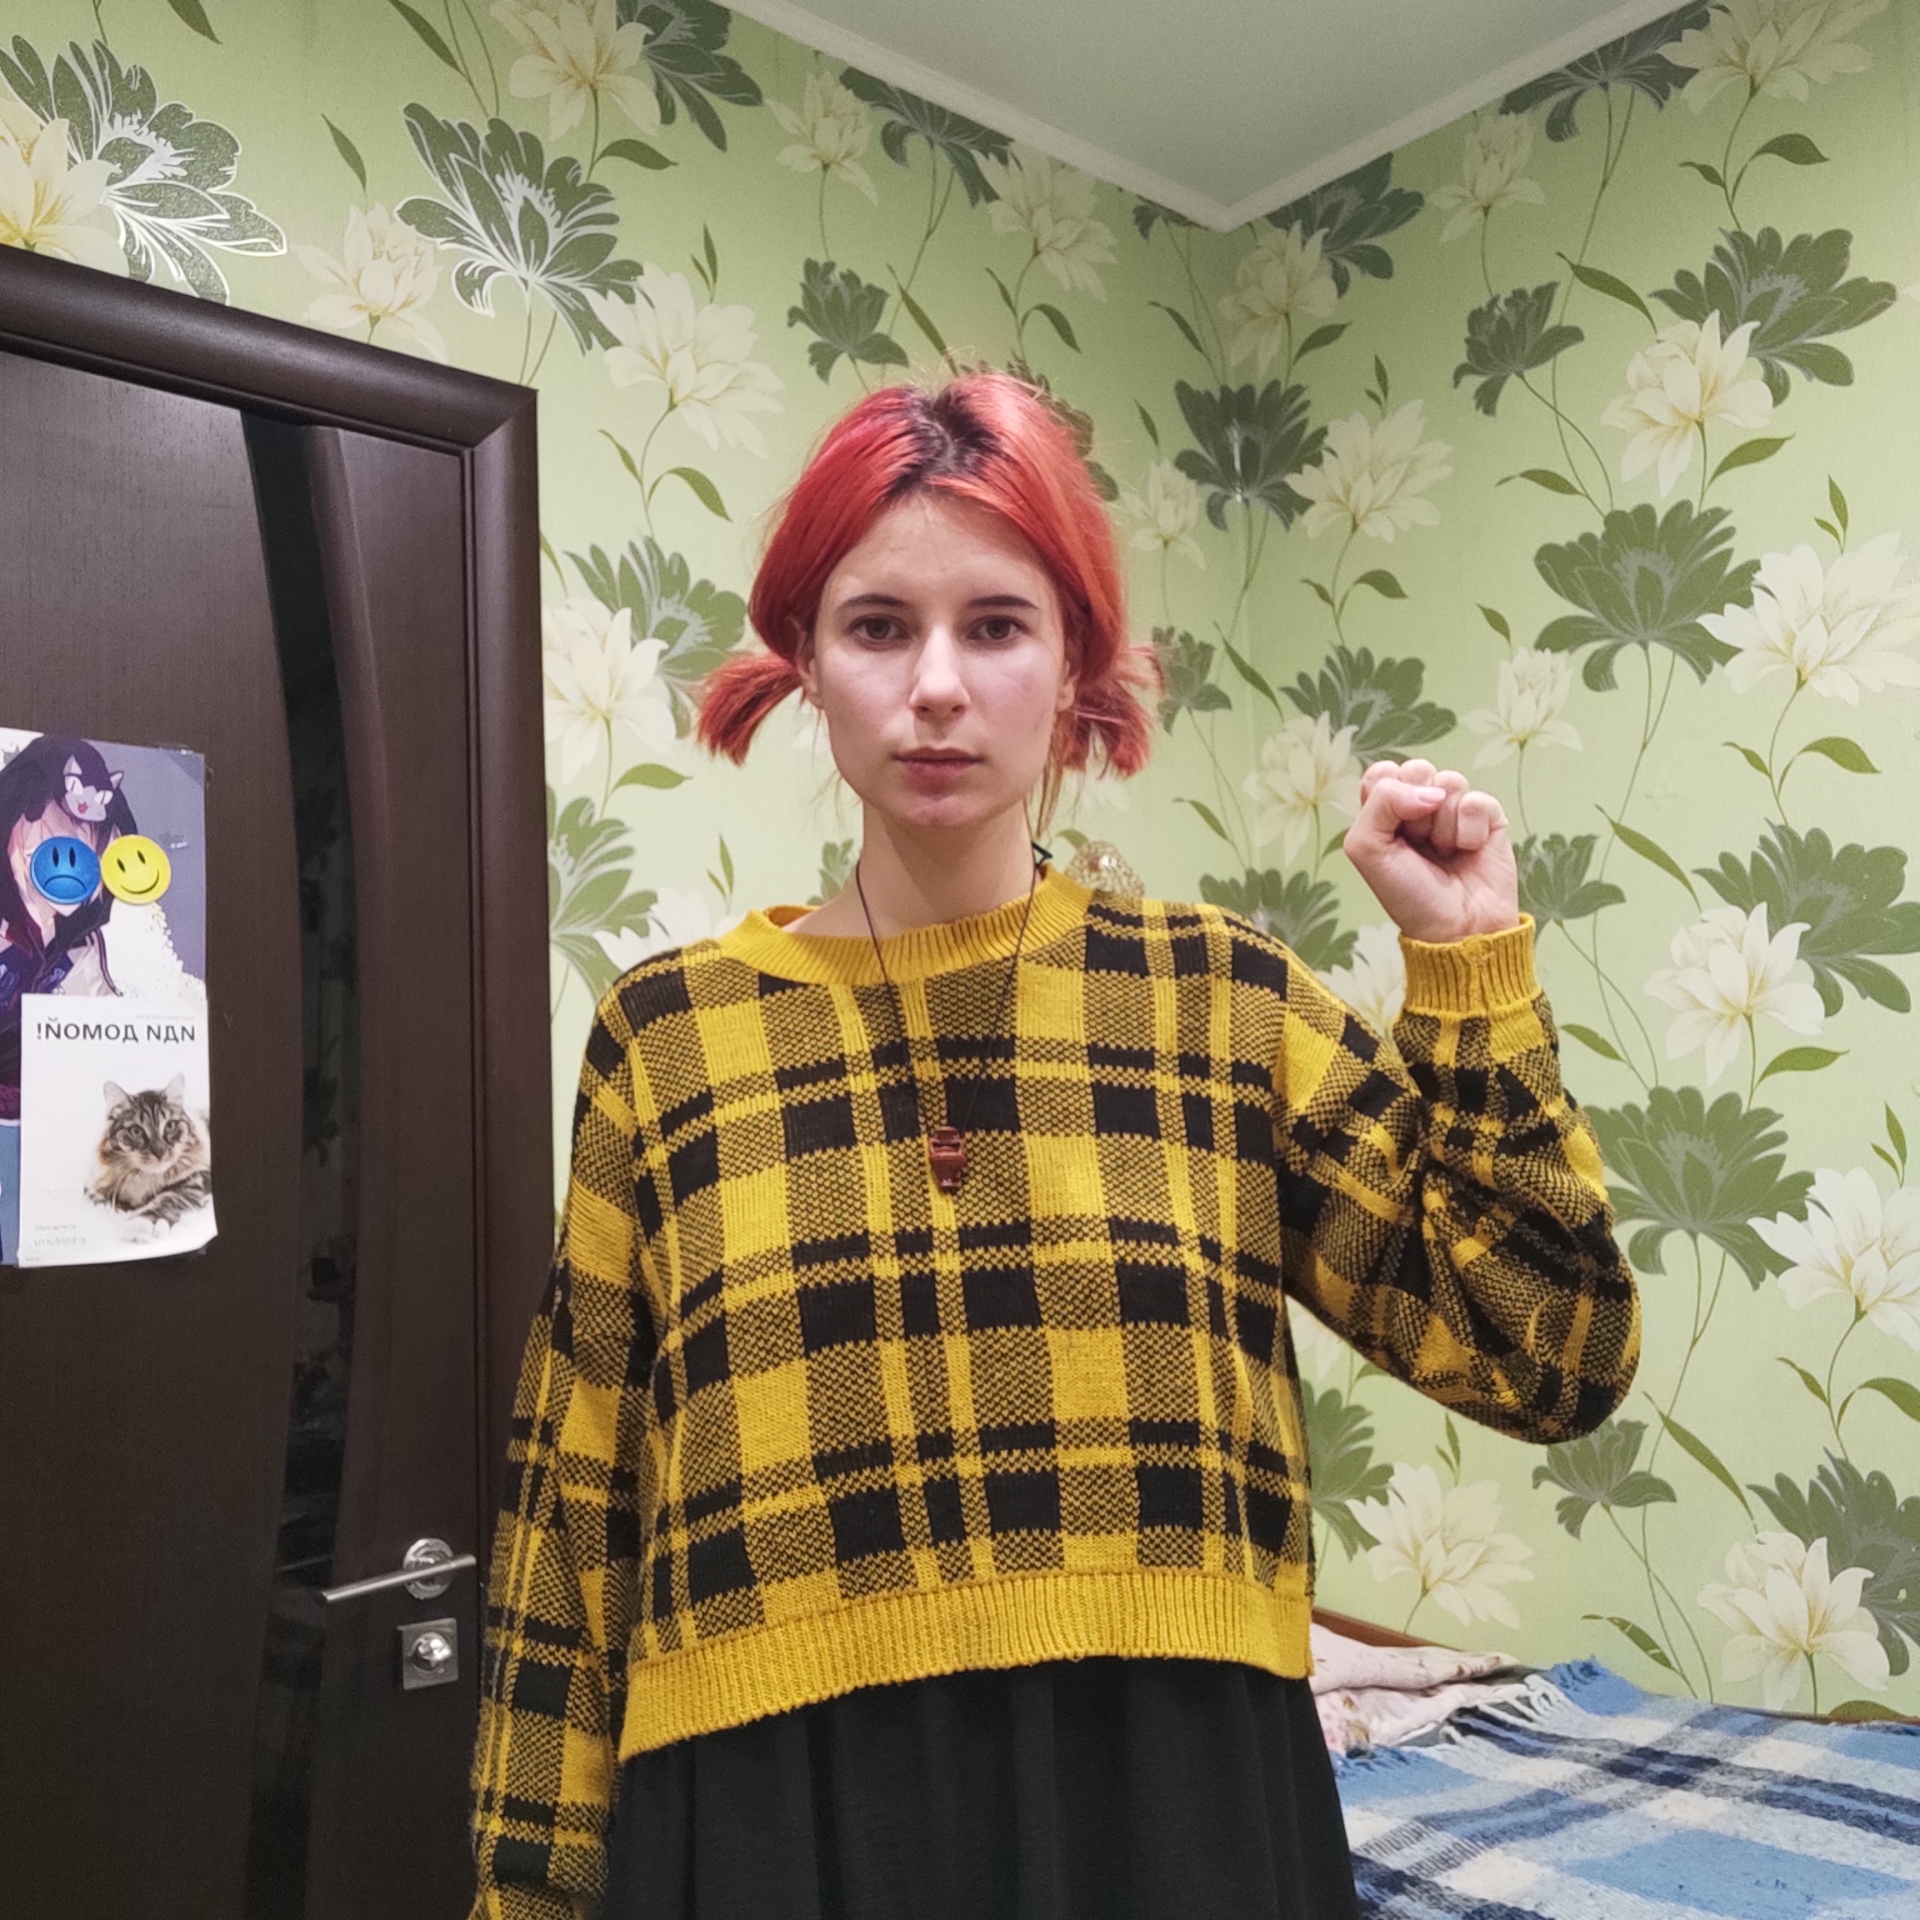
Label: clear